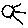
Label: sun